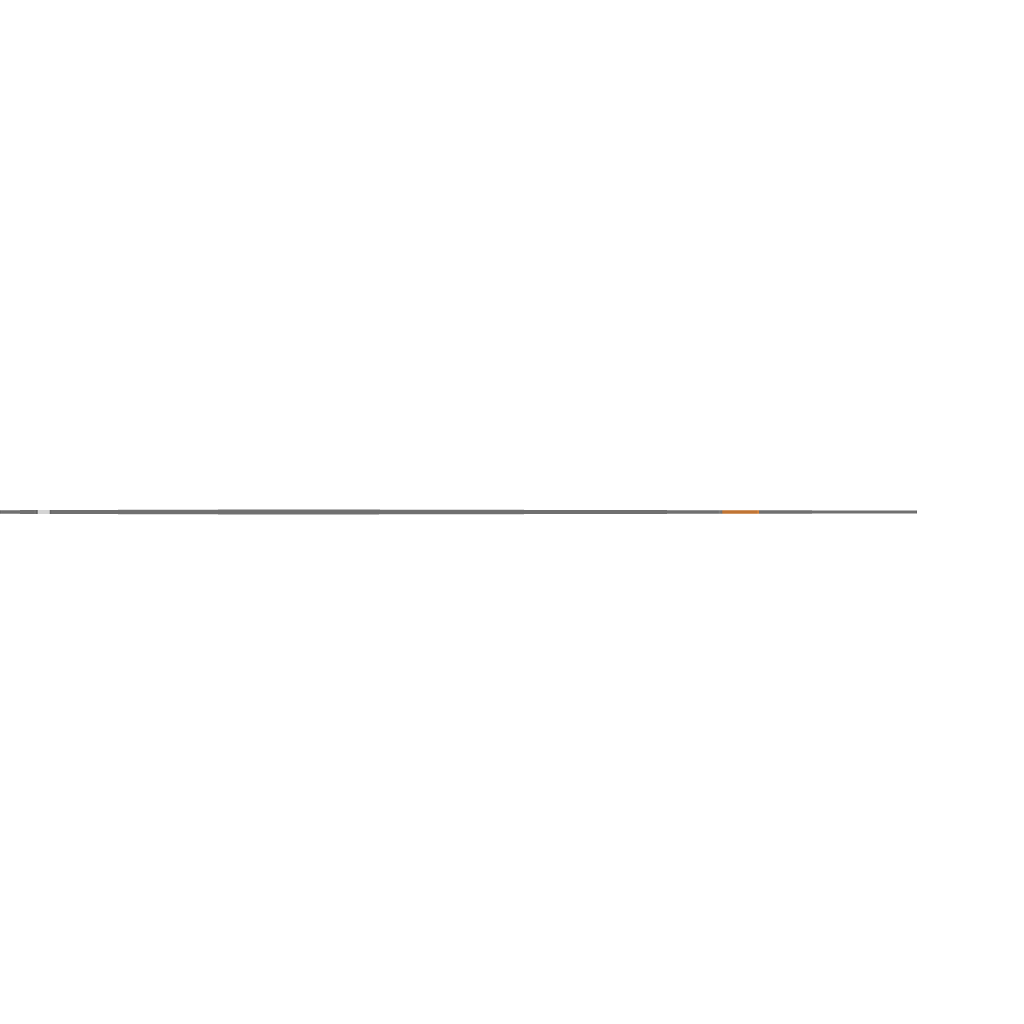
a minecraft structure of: Denver Broncos bad low quality